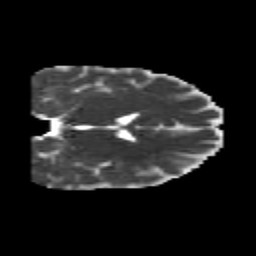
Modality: MD
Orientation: coronal
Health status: healthy
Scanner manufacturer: philips
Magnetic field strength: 3 T
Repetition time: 6.964 s
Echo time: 0.092 s